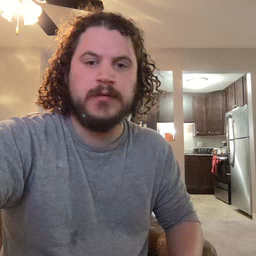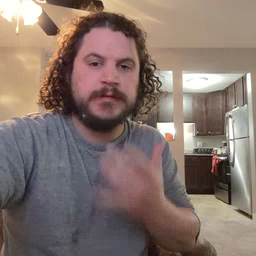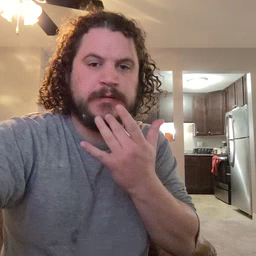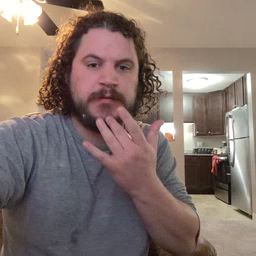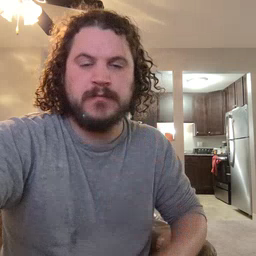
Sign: taste